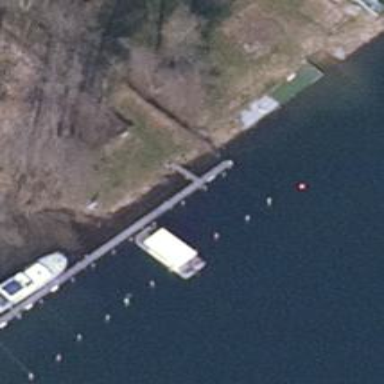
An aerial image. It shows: Man-made pier.